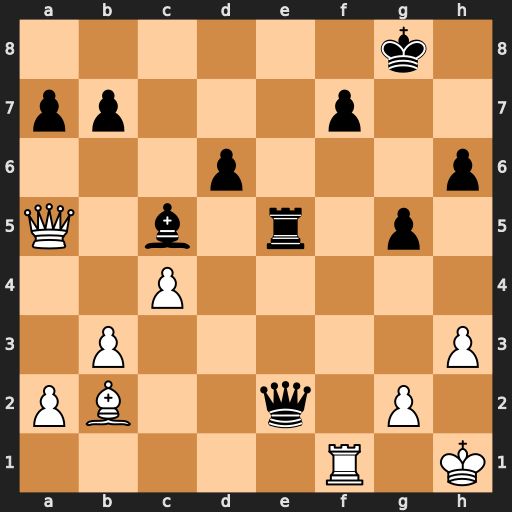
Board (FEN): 6k1/pp3p2/3p3p/Q1b1r1p1/2P5/1P5P/PB2q1P1/5R1K
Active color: w
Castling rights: -
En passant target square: -
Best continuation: Qd8+ Re8 Qf6 Qxf1+ Qxf1